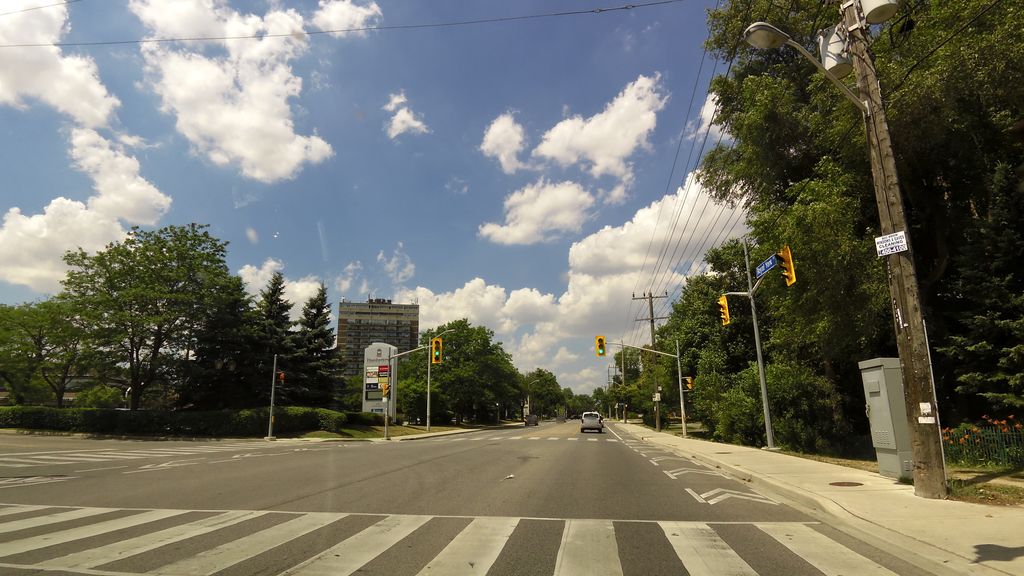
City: toronto